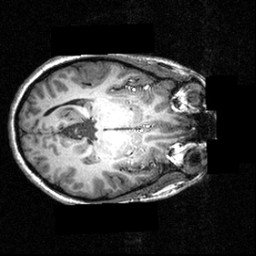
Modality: T1w
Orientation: axial
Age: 24
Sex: female
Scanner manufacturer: siemens
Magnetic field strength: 3.951 T
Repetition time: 1.5 s
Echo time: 0.00335 s